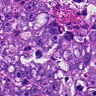
Metastatic tissue present: yes